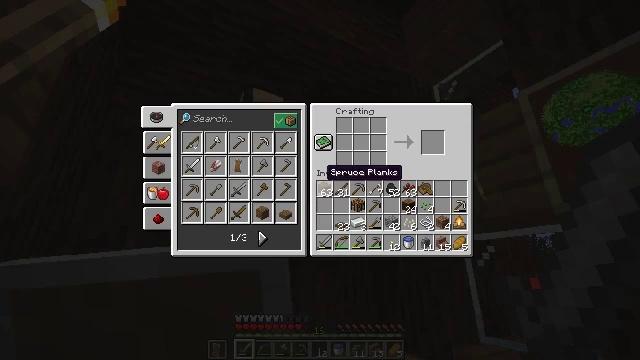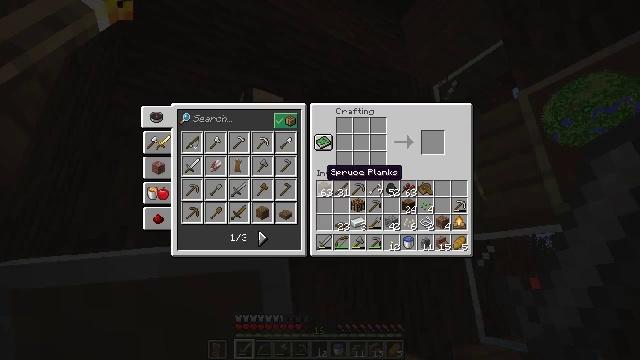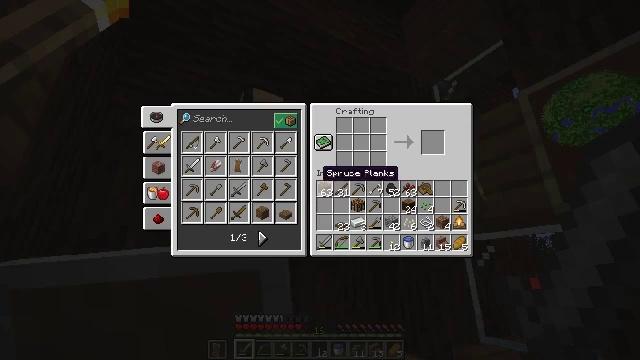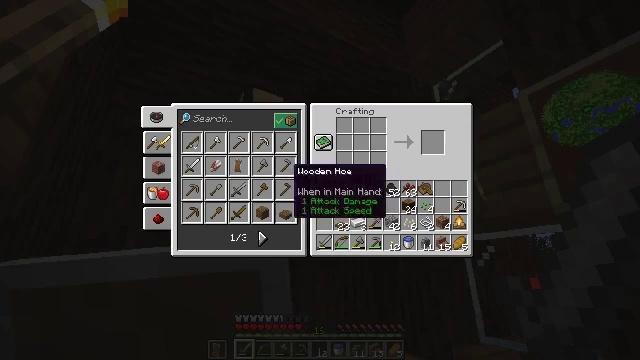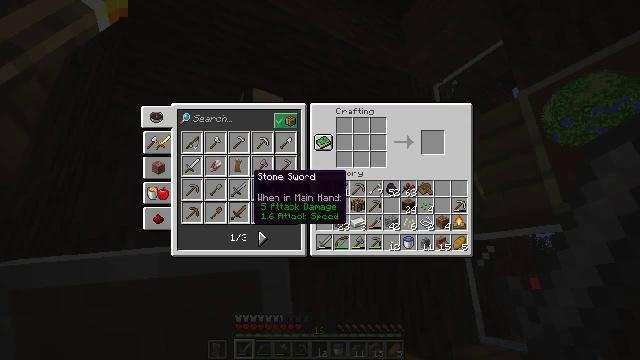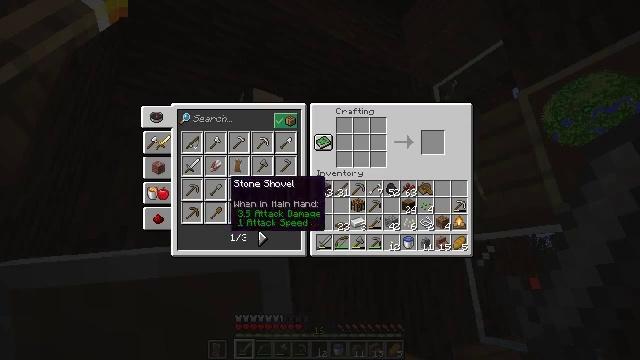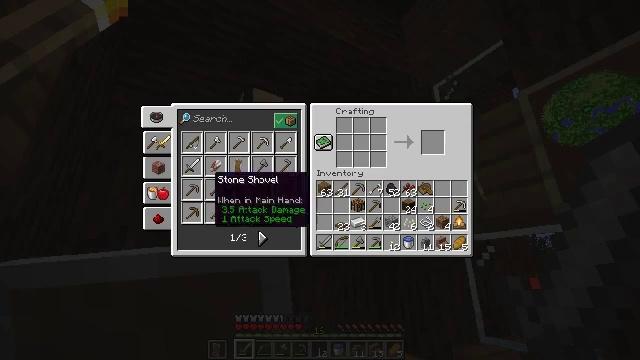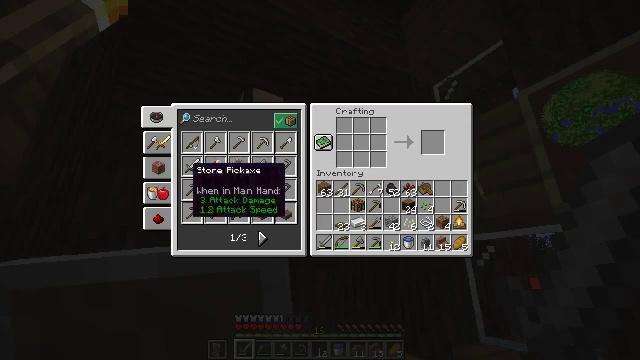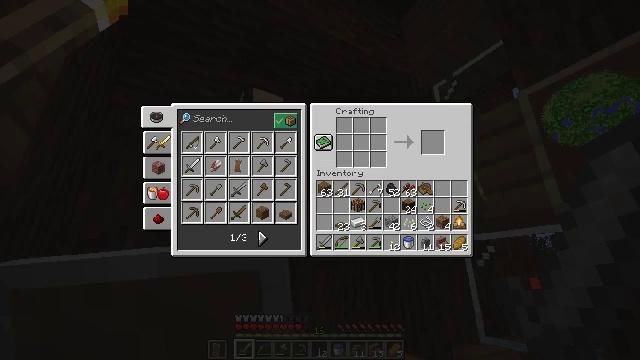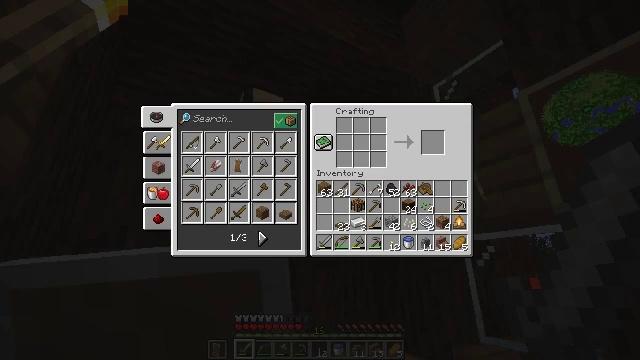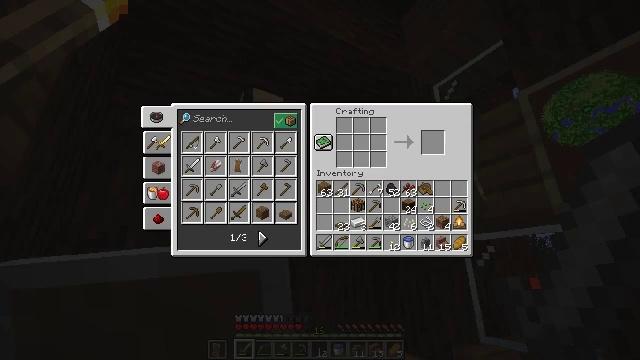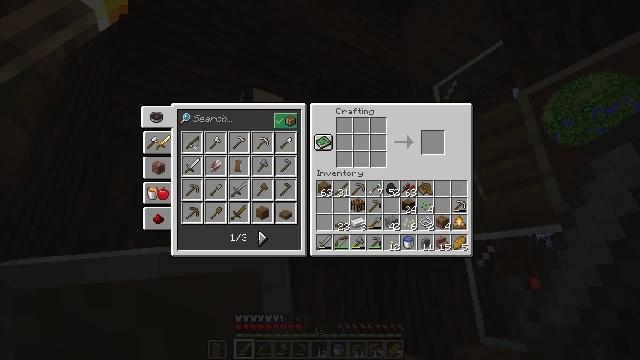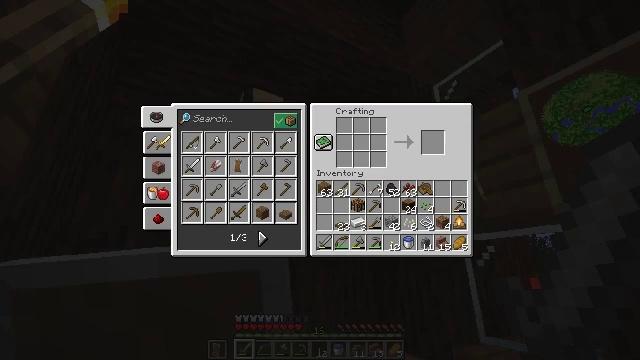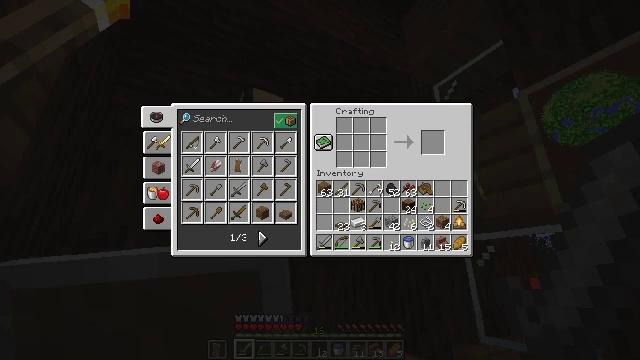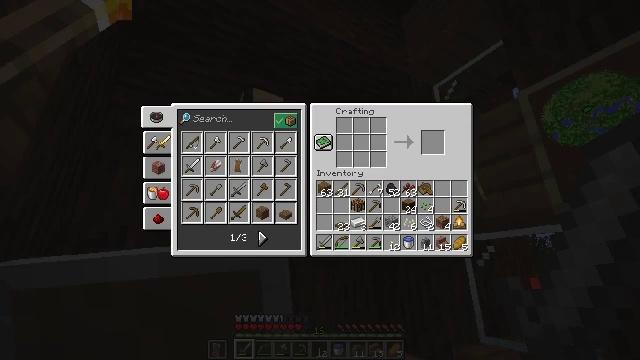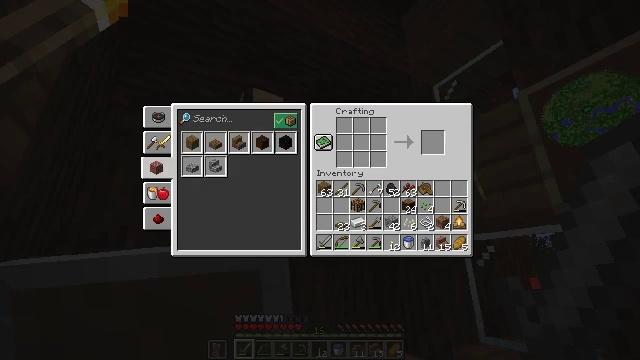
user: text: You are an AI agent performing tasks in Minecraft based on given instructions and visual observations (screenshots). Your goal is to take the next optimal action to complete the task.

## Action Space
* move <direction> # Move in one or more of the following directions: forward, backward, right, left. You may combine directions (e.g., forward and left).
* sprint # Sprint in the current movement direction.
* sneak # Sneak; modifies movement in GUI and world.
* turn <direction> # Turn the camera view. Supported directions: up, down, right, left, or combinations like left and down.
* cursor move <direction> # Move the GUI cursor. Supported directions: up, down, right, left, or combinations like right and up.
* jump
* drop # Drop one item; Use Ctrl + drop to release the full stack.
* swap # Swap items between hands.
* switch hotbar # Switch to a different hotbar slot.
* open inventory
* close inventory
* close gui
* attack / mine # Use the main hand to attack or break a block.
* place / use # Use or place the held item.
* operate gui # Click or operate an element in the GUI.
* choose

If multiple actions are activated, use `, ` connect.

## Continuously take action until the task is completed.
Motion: motion action
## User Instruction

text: Open the crafting table to craft a loom.
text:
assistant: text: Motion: no_op
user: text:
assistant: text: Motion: no_op
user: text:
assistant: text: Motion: cursor move left
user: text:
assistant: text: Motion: cursor move left
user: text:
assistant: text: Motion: cursor move left and down
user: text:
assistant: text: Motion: cursor move left
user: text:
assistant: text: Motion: cursor move left and up
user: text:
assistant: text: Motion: cursor move left
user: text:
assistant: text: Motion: cursor move left
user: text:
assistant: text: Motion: no_op
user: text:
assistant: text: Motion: no_op
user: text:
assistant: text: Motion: no_op
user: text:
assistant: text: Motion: cursor move right
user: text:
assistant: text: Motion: no_op
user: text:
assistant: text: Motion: operate gui
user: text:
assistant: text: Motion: operate gui
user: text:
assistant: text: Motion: operate gui
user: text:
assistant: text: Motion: no_op
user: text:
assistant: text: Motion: cursor move down
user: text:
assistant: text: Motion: cursor move down
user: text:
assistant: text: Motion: no_op
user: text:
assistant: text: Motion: no_op
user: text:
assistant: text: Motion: operate gui
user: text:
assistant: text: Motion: operate gui
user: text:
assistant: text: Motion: no_op
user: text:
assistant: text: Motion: no_op
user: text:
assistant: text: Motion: no_op
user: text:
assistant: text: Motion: no_op
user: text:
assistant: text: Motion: no_op
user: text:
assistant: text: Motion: no_op